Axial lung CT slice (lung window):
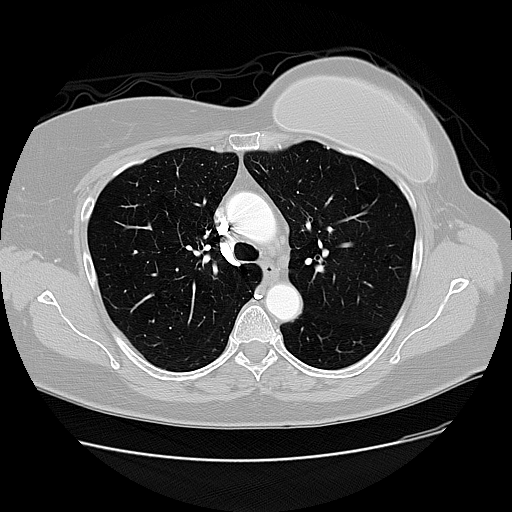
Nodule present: yes
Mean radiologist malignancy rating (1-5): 1